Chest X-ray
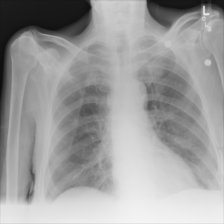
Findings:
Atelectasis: negative
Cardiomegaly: negative
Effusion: negative
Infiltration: negative
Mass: negative
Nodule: negative
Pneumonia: negative
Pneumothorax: negative
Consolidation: negative
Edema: negative
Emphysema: negative
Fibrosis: negative
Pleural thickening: negative
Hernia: negative